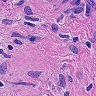
Metastatic tissue present: yes